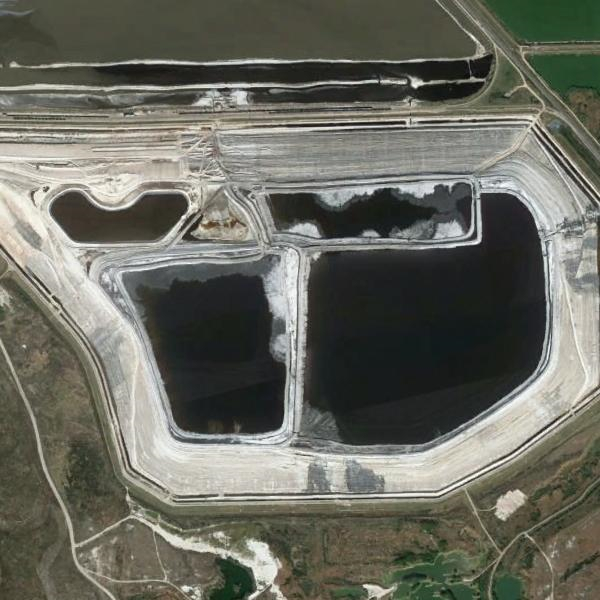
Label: Pond